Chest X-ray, PA view. Patient: 29 years old, sex M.
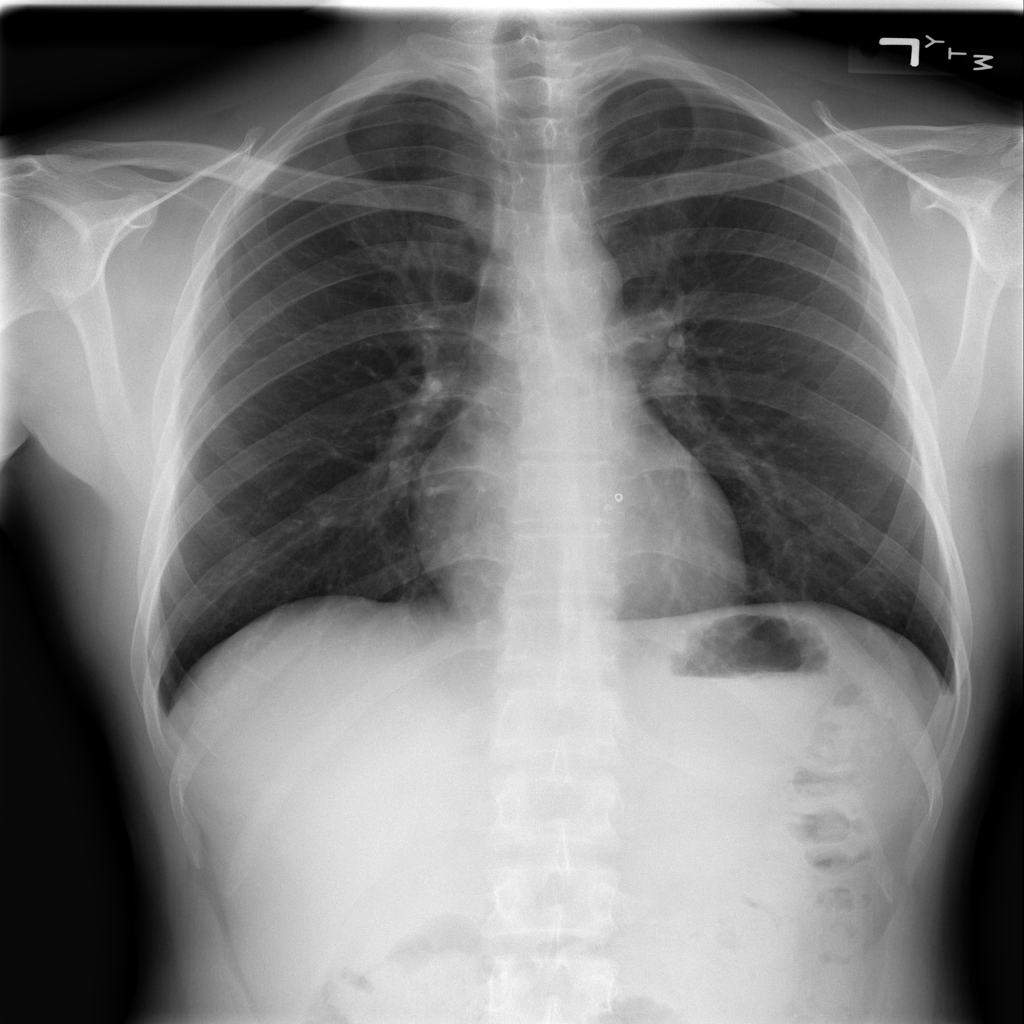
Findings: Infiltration